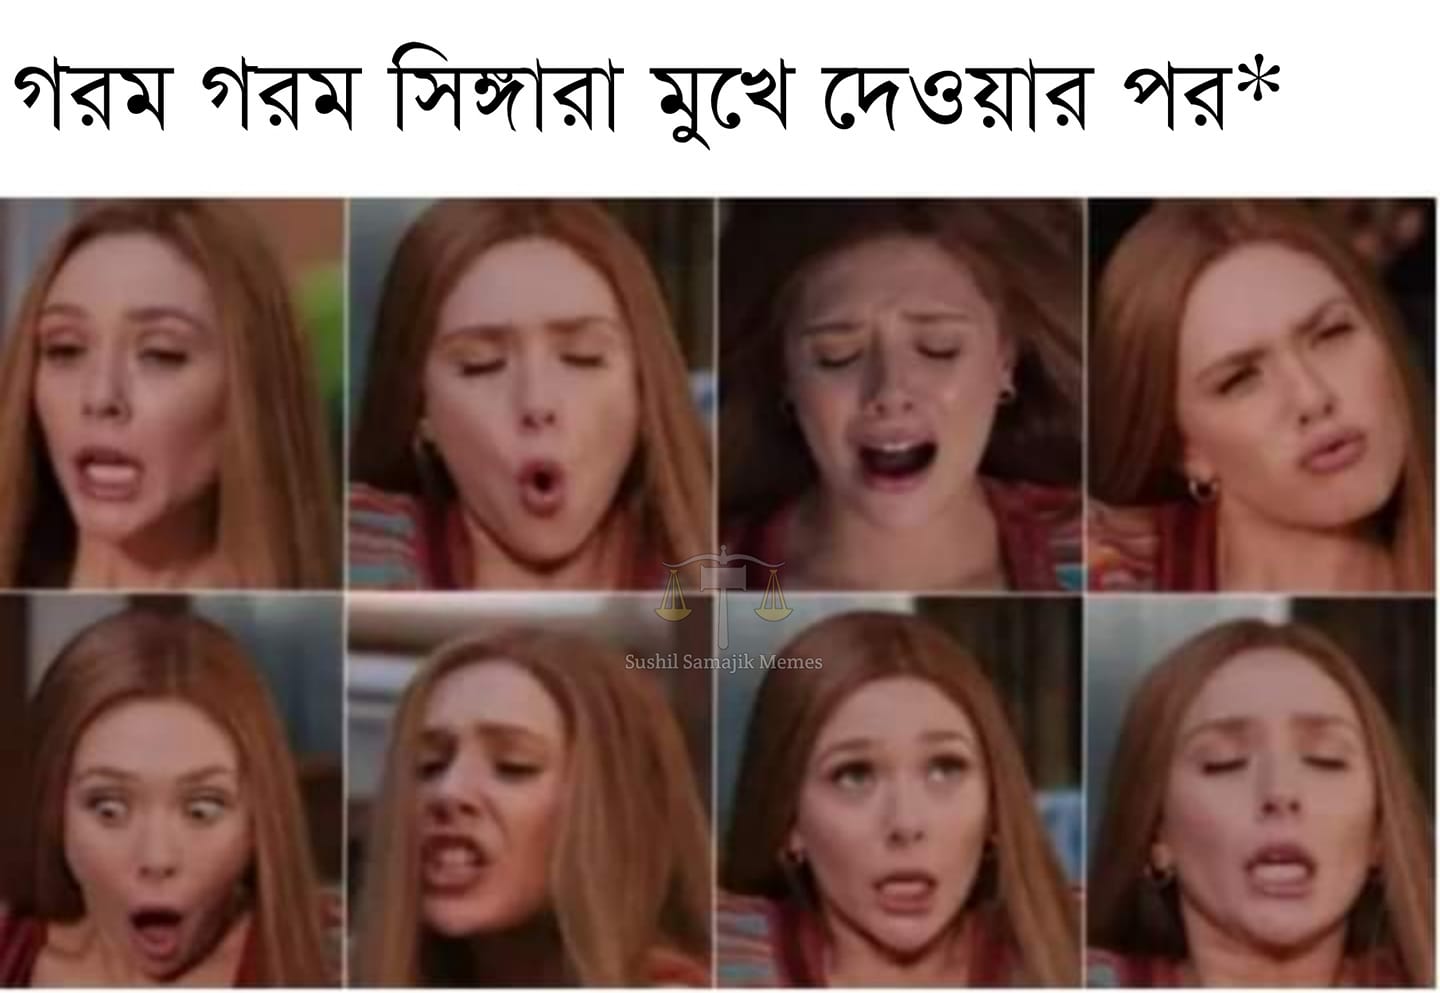
Caption: গরম গরম সিঙ্গারা মুখে দেওয়ার পর*
Label: non-hate